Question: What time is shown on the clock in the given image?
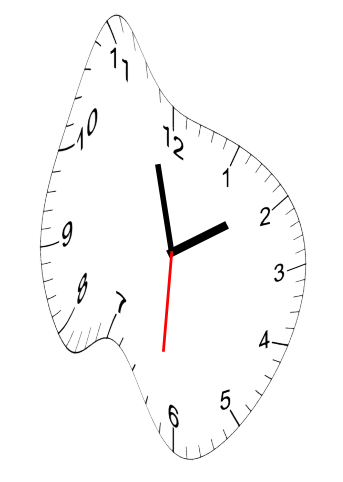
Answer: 01:57:31